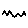
Label: zigzag